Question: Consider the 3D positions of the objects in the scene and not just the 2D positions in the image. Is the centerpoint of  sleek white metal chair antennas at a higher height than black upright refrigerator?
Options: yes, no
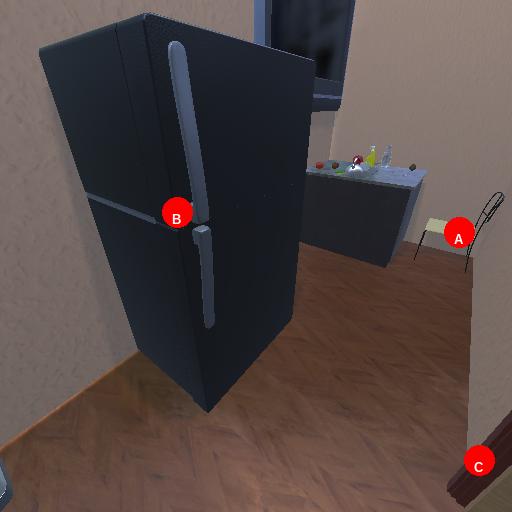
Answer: yes